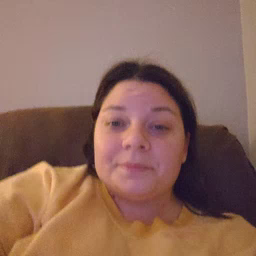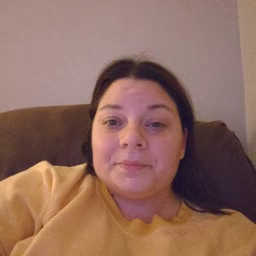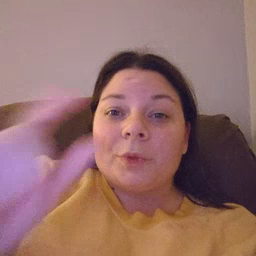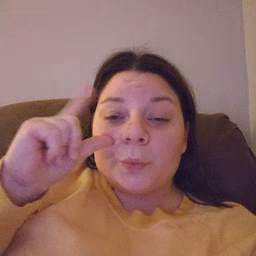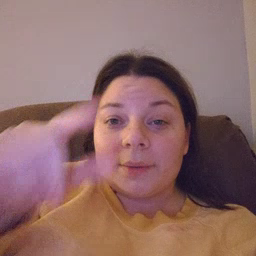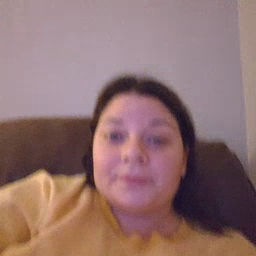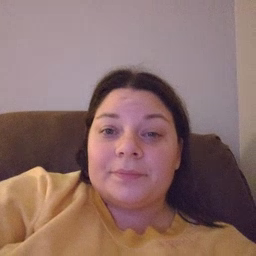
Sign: wake